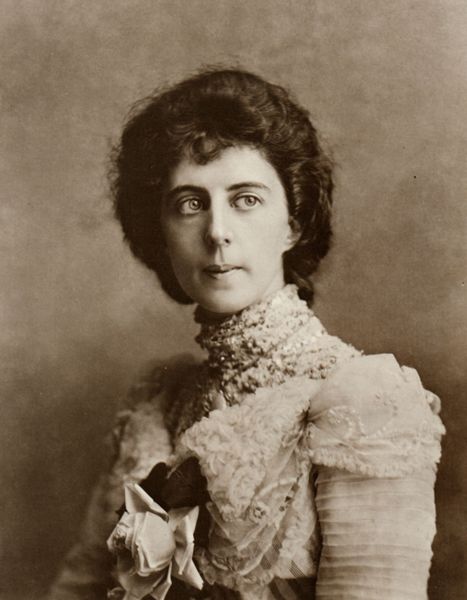
Titel: Lady M. Jenkins
Künstler: Raja Lala Deen Dayal
Schlagwörter: blätter, kopf, schatten, weiß, mädchen, blume, braun, brust, elegant, frau, frisur, hintergrund, kleid, licht, mund, nase, ohr, schmuck, schwarz, stirn, blick, blüte, dame, rose, schal, schleife, jung, arm, arme, augen, barock, bluse, gesicht, kragen, mensch, spitze, ärmel, bildnis, hals, portrait, porträt, haare, reich, sitzend, stickerei, spitzen, blatt, augenbrauen, brosche, frontal, lippen, locken, perlen, schulter, vornehm, kette, sepia, white, black, braut, bun, collar, dark hair, dress, female, hair, lace, lady, nose, old, weiblich, woman, picture, brown, junge frau, rüschen, gedanken, foto, fotografie, jungfrau, schwarz weiss, lockig, photo, hand, flower, girl, young, tageskleid, hochfrisur, skeptisch, eyes, gerafft, abzug, black and white, fotographie, mouth, scarf, monochrome, necklace, foro, victorian, roe, lips, pearls, nadar, black hair, eyebrows, augen blick, oto, vintage, kraken, photograph, album, porträtfotografie, silbergelatine, gesellschaftskleid, pfiffig, seidenblume, aare, phoro, gespitzt, sehr schön, porrät, wealthy, hutlos, white dress, 1900, frau bildnis, brunette, brows, big eyes, teeth, 1890, 1900s, beads, frill, no color, blune, linke schulter, pursed, emily dickinson, st, high collar, doubt, voile, wjite